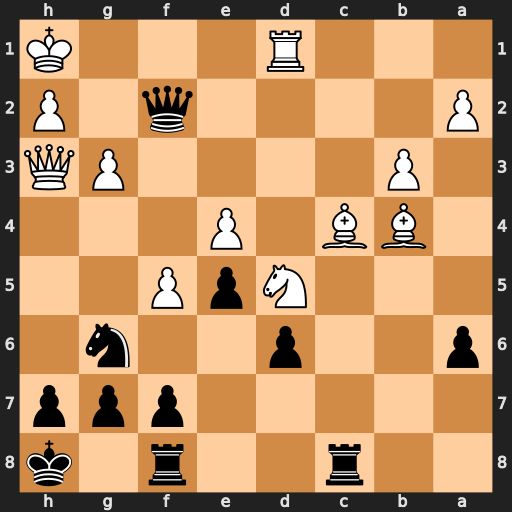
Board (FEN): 2r2r1k/5ppp/p2p2n1/3NpP2/1BB1P3/1P4PQ/P4q1P/3R3K
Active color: b
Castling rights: -
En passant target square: -
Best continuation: Qf3+ Qg2 Qxd1+